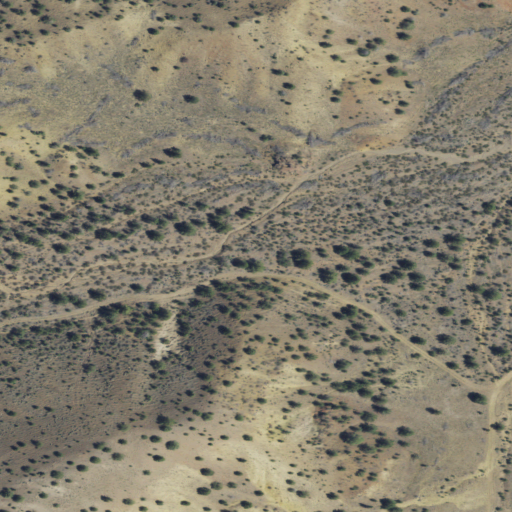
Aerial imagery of valley in Oregon named Kinney Canyon containing shrub and grassland